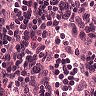
Metastatic tissue present: no